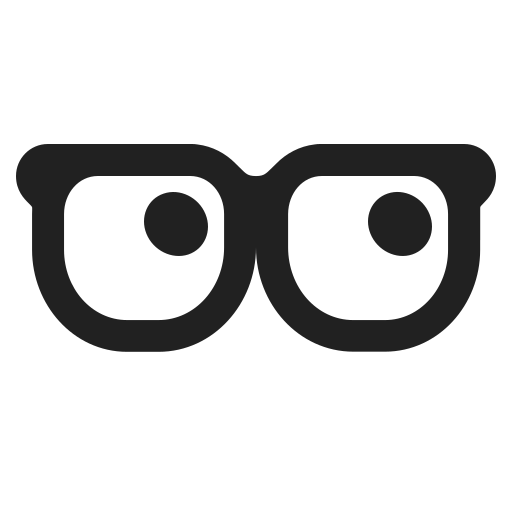
glasses high contrast